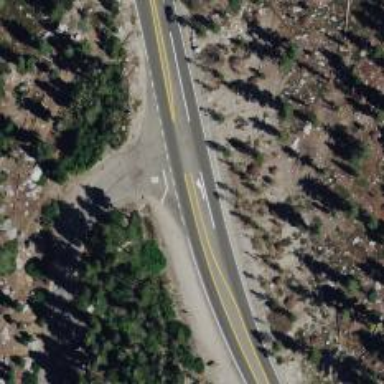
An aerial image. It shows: Asphalt road classified as trunk highway.